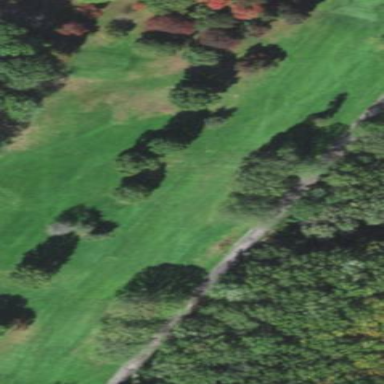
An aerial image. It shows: Golf fairway surrounded by grass.